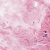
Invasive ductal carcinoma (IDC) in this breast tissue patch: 0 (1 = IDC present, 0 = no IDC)